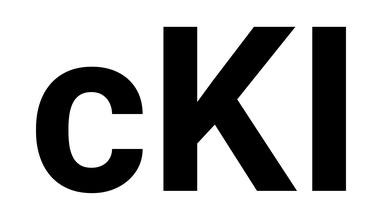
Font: Roboto_Bold